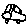
Label: car